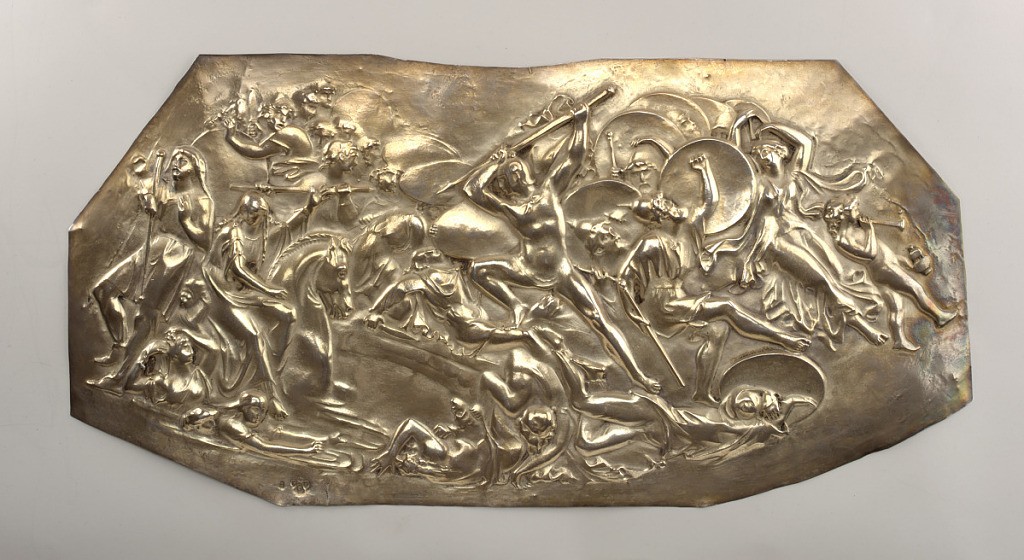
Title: Panel with Battle Scene
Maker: William Pitts
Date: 1880
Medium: silver
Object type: panel
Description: Elongated octagonal fragment, widest base, with horizontal scene in repousse having curved baseline and showing central helmeted figure with lance held diagonally above head attacking over fallen figures. On left, among fallen and battling warriors, a figure in trousers and tunic stands holding staff beside classically robed woman on horseback. On right, against background of round shield, heads and maces, helmeted man in short robe holds round shield and staff, while dancing woman with arms above head is preceded by naked child with horn and censer (?).